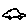
Label: car